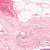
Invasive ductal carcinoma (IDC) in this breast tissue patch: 0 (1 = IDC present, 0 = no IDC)